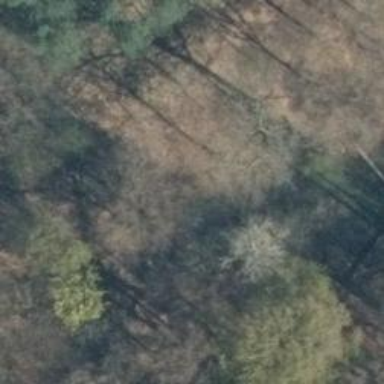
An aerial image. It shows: Hunting stand.